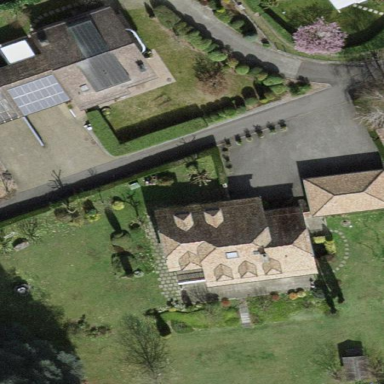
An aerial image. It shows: Garden surrounded by fence.